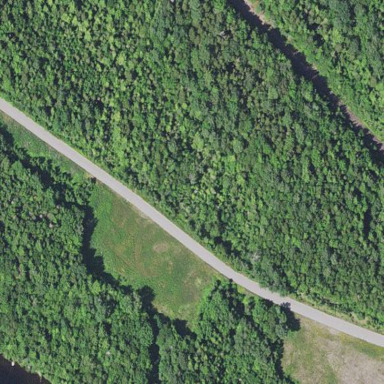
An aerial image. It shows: Mixed forest with variety of leaf types and cycles.